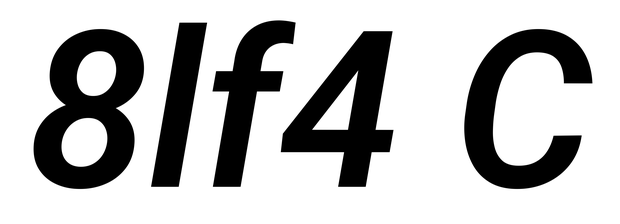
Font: Roboto-Italic_SemiBold_Italic